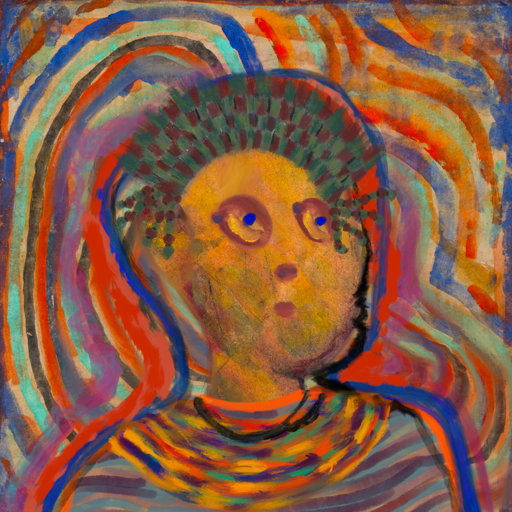
Background: Sisters, Head And Neck Side: Gypsy_Mother, Face Side: Mother_And_Son_Son, Bust: Experience, Hair Side: Experience, Head Accessory: After_Raid_Crown, Second Necklace: An_Impression_2, Necklace: Orphan, Baby: Blank